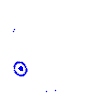
Particle: pion